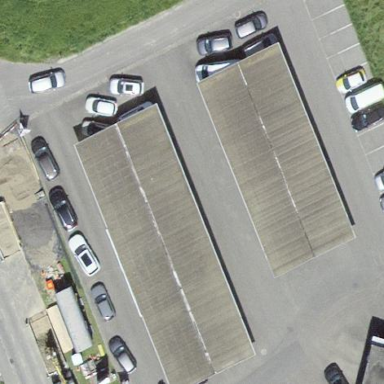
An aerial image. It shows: View of roof of building.